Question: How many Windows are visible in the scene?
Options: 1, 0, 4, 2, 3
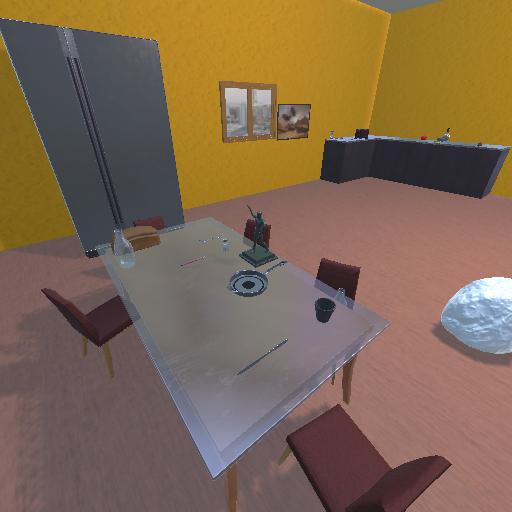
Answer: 1